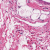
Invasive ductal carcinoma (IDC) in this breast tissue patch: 0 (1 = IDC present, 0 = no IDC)